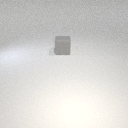
large gray rubber cube